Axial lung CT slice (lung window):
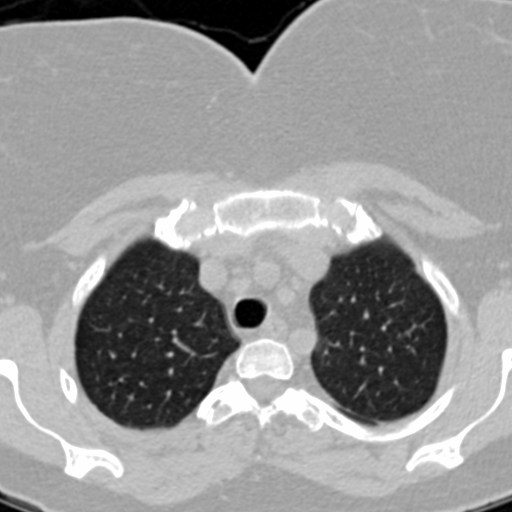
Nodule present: no